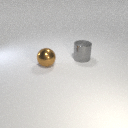
large gray metal cylinder behind large brown metal sphere